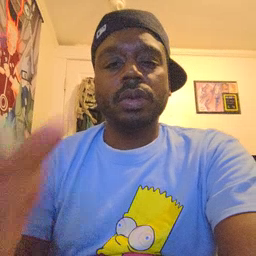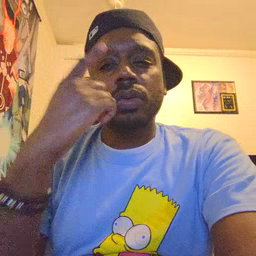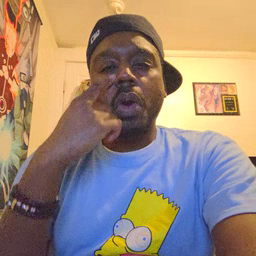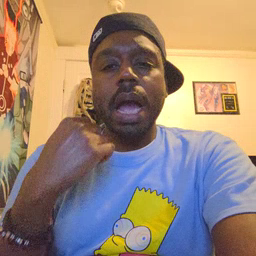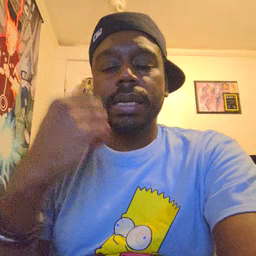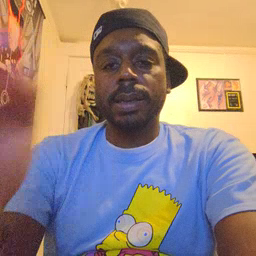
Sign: cry